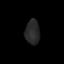
Tissue: lung
Cell type: Epithelial cells
Senescence score: 0.5514
Nuclear area (px): 345
Mean DAPI intensity: 40.658